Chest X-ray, AP view. Patient: 29 years old, sex M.
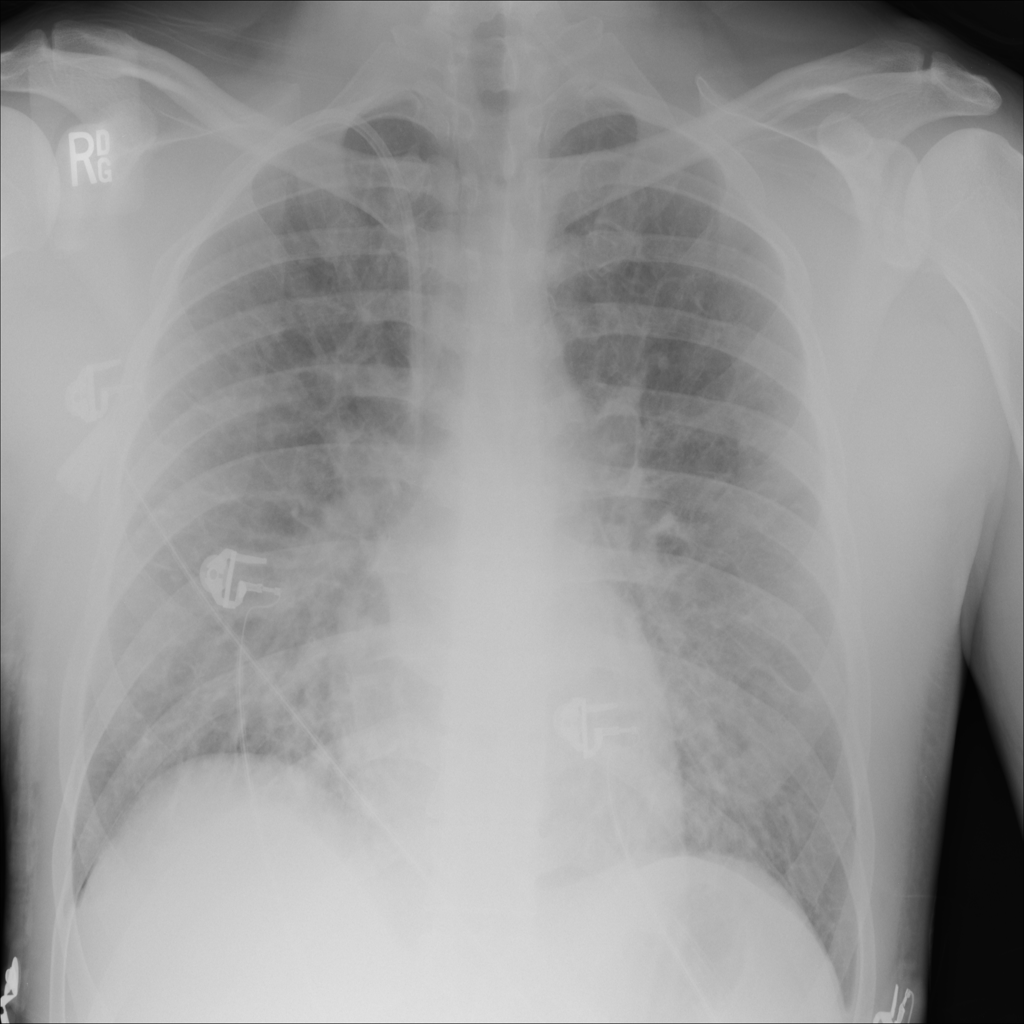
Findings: Edema, Effusion, Infiltration